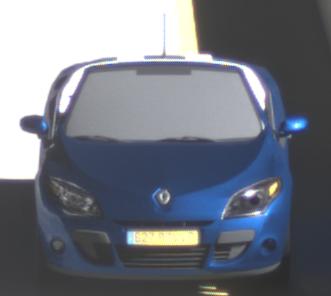
Make: Renault
Model: Mégane Coupé-Cabriolet 1.6 16V 110
Detailed model: Mégane (III) Coupé-Cabriolet
Model produced from: 2010/06
Model produced until: 2013/03
Doors: 2
Color: blue
Road condition: dry road
Daytime: morning or afternoon
Contrast: high contrast